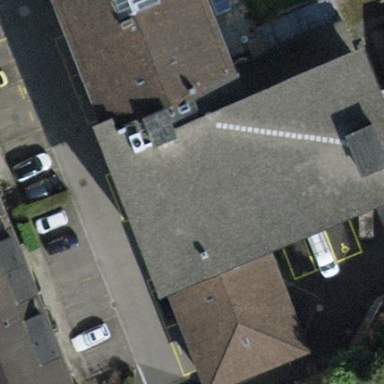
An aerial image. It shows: White building with flat roof made of black tar paper.